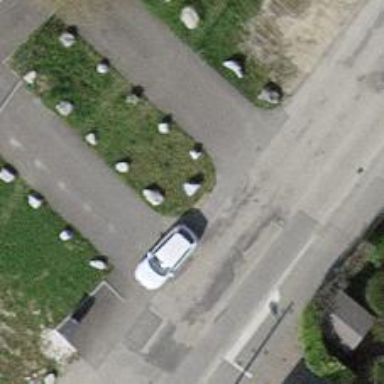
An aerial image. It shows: Block barrier.